Question: I would like to make a custom header view for a table view section in Xamarin.IOS with interface builder. However, I dont want this view to have a static content, instead I would like to create outlets, so I can modify the element's value contained in the view.
I have done custom table view cells before with interface builder (piece of cake), so the question is: is there any way to accomplish this on a section header too?
This is what I want to do:

PD: I'm using monotouch.dialog, and this controller is a DialogViewController
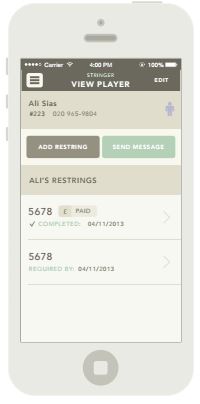
Answer: I recommend you to use a 'UIViewController' instead a 'UITableViewController' and put the first part of your design (the user information and the buttons) in a 'UIView' and the restrings section in a 'UITableView'.
It's a better solution than implementing a 'UITableViewController' with multiple headers.
let me know if it works for you.